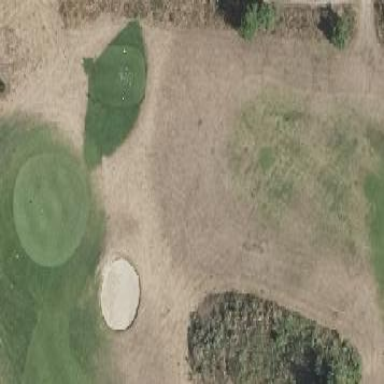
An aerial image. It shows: Scenic golf fairway.